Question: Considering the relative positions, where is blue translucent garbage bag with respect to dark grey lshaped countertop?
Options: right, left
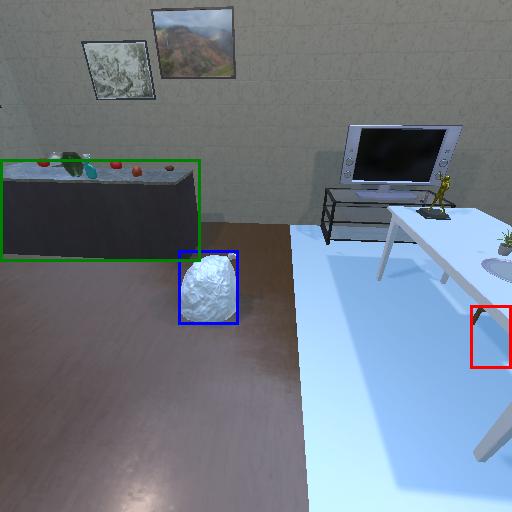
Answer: right